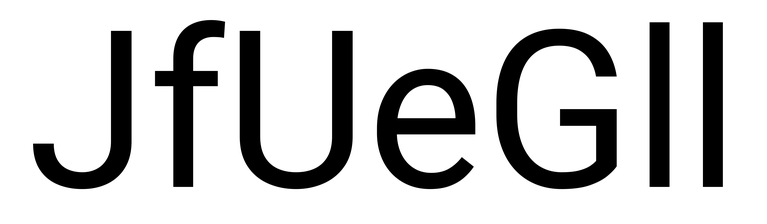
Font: Roboto_Regular